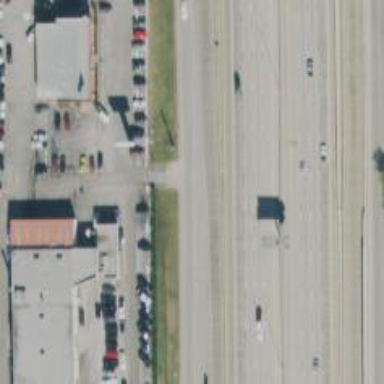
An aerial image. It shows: Secondary road with frontage road.